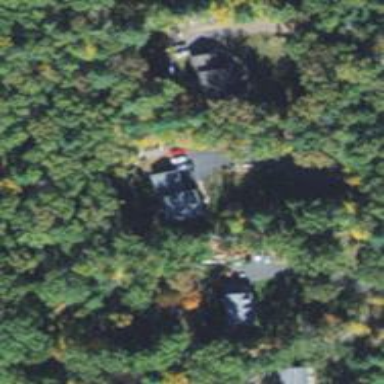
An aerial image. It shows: Driveway.